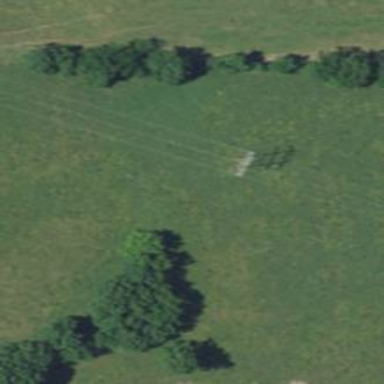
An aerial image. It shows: H-frame power tower with distinctive design.